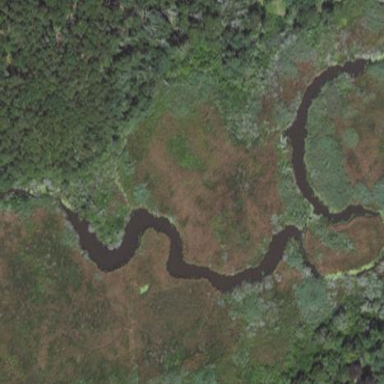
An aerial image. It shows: Beautiful wet meadow natural wetland.